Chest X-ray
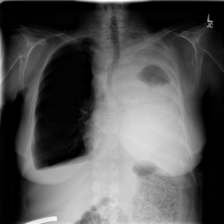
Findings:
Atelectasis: negative
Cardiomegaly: negative
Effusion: negative
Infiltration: negative
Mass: negative
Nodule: negative
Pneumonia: negative
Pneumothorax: negative
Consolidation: negative
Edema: negative
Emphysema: negative
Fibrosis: negative
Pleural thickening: negative
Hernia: negative